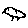
Label: bird